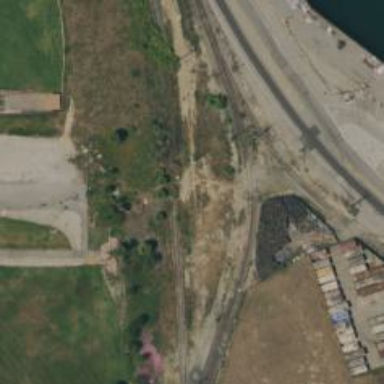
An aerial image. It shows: Disused railway spur service.